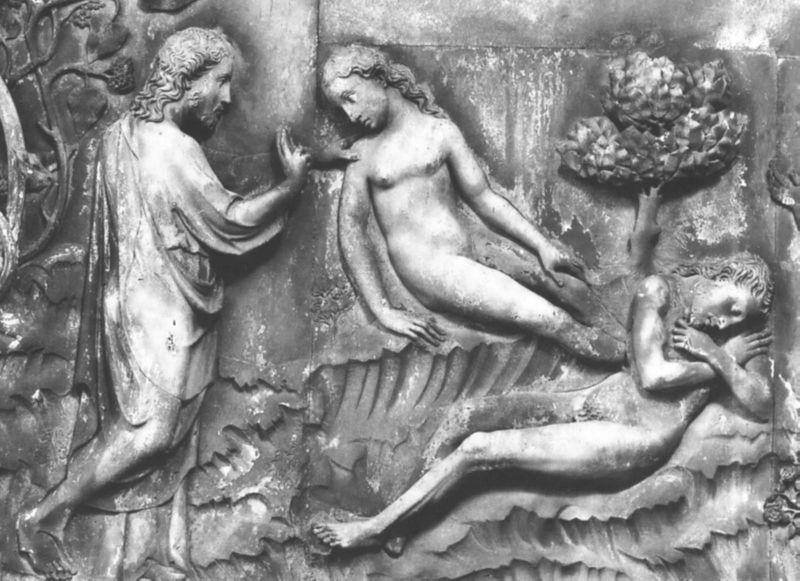
Titel: Orvieto, Dom, Fassadenschmuck
Künstler: Lorenzo Maitani
Standort: Orvieto, Dom (EU - I - Umbrien)
Schlagwörter: baum, blätter, hand, mann, nackt, schlaf, wasser, frauen, brust, busen, frau, männer, stein, gewand, haare, kind, blatt, früchte, garten, apfel, relief, brüste, schlafen, lehrer, wein, bronze, plastik, scham, adam, eva, paradies, penis, barfuß, jesus, segen, apfelbaum, jünger, weinstock, taufe, maria, hoden, lorbeerbaum